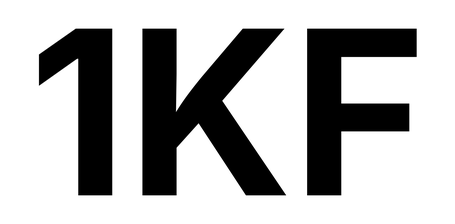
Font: Inter_Bold